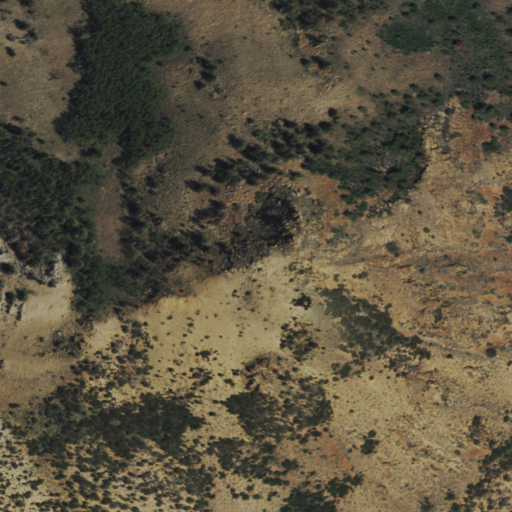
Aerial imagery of mountain in Nevada named Aspen Peak containing shrub, evergreen forest, mixed forest, and deciduous forest